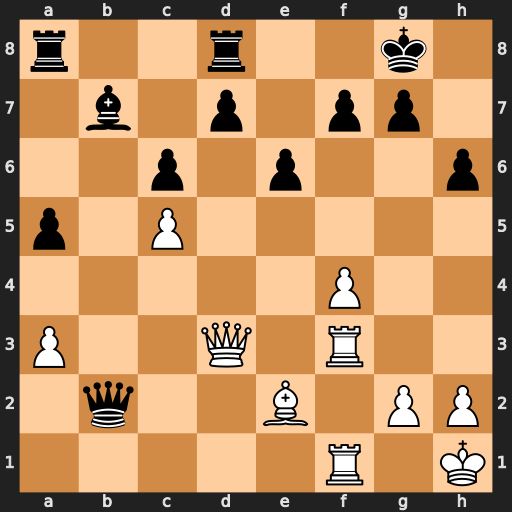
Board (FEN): r2r2k1/1b1p1pp1/2p1p2p/p1P5/5P2/P2Q1R2/1q2B1PP/5R1K
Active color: w
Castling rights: -
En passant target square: -
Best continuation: Rb1 Qa2 Rxb7